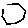
Label: hexagon